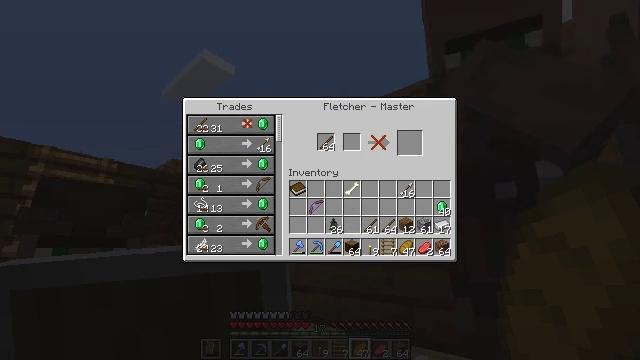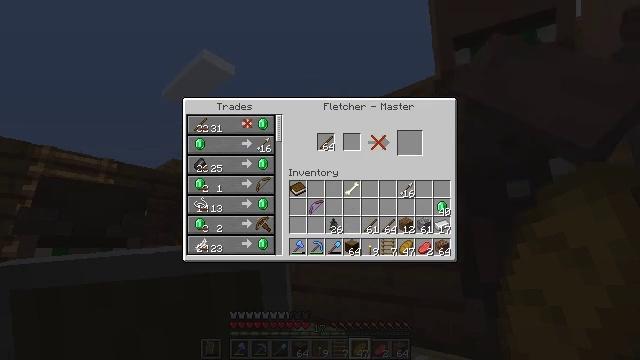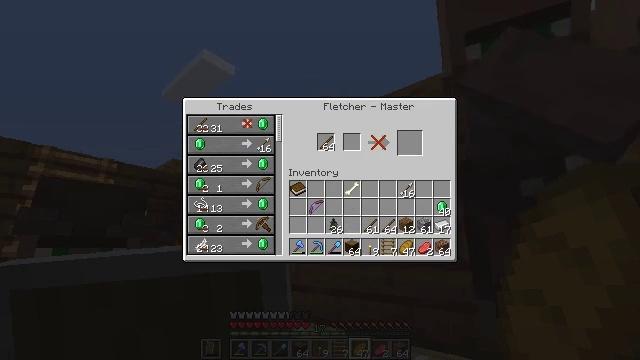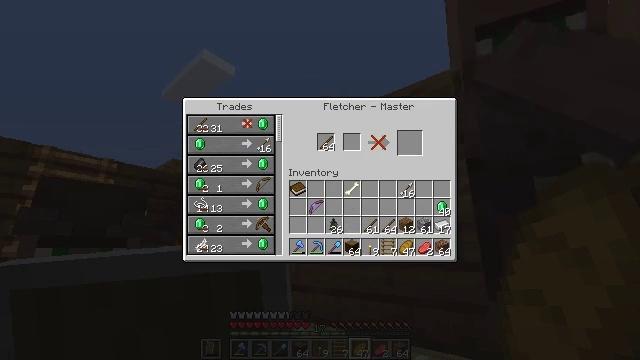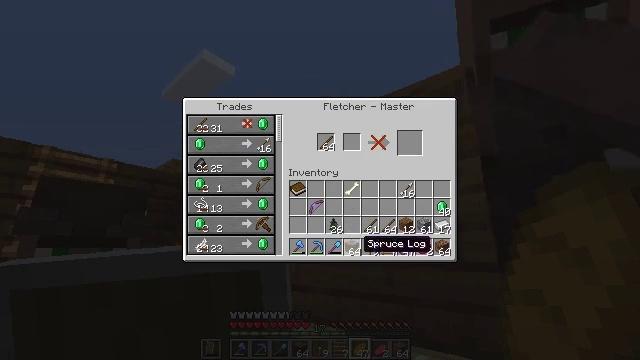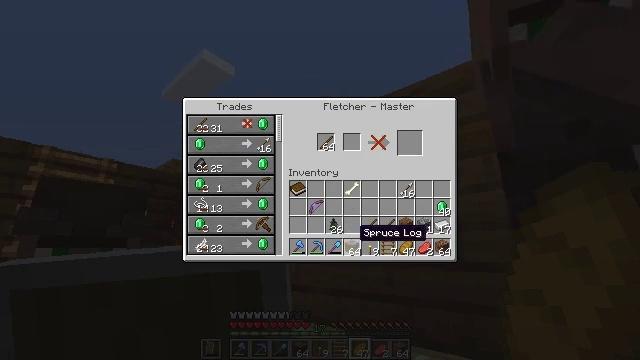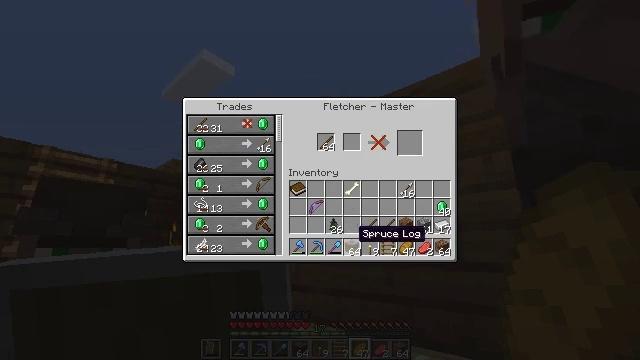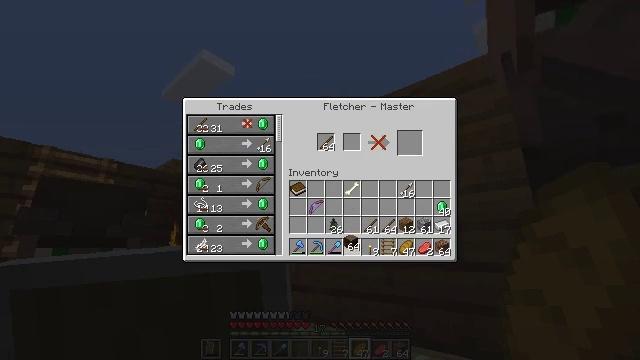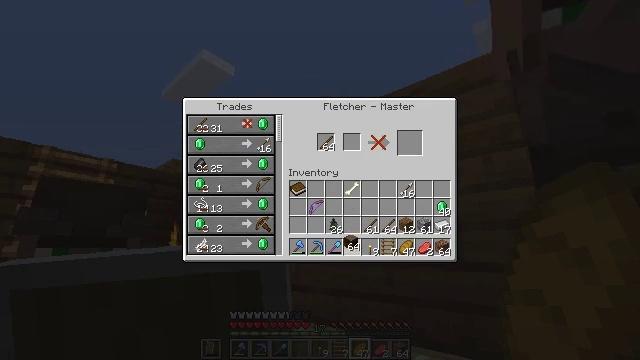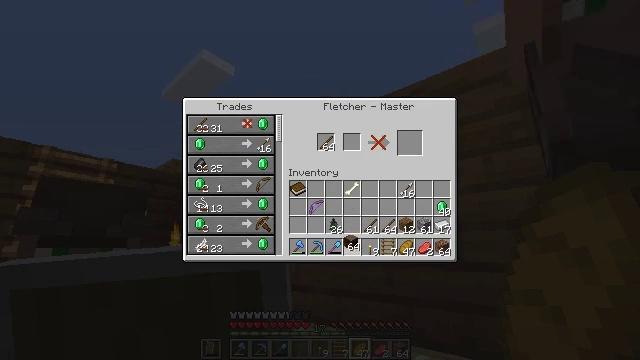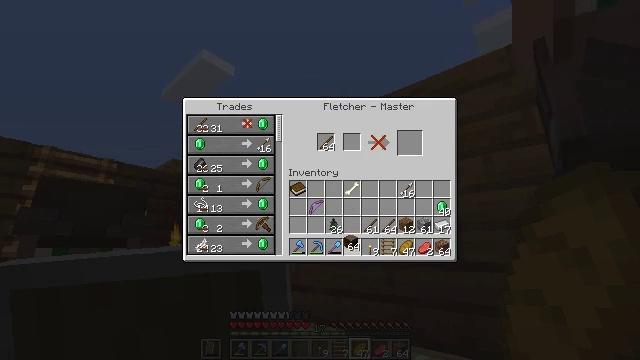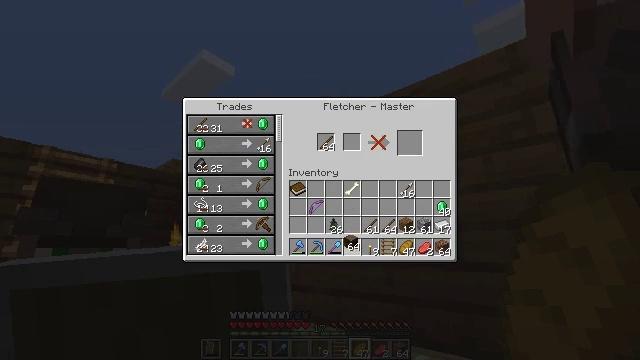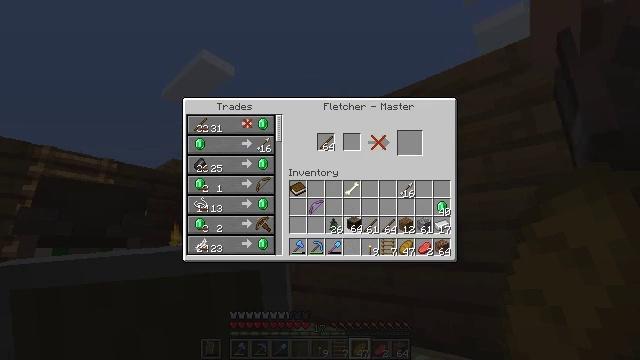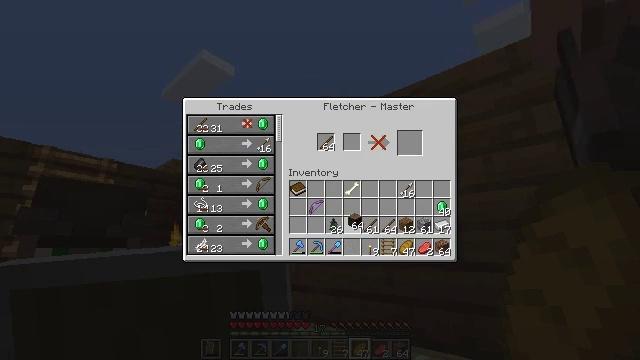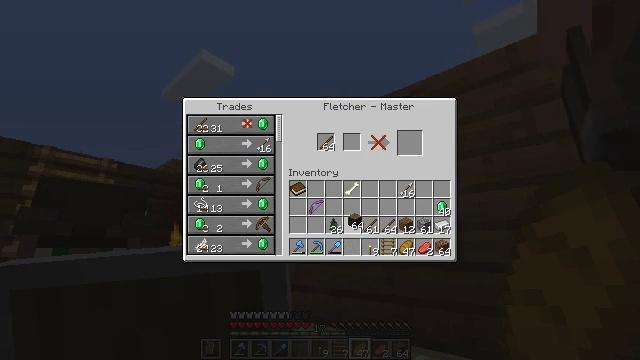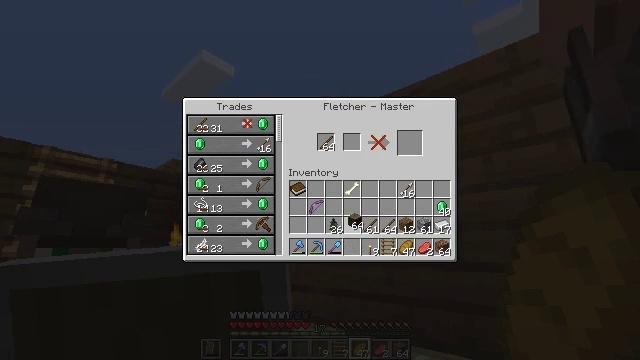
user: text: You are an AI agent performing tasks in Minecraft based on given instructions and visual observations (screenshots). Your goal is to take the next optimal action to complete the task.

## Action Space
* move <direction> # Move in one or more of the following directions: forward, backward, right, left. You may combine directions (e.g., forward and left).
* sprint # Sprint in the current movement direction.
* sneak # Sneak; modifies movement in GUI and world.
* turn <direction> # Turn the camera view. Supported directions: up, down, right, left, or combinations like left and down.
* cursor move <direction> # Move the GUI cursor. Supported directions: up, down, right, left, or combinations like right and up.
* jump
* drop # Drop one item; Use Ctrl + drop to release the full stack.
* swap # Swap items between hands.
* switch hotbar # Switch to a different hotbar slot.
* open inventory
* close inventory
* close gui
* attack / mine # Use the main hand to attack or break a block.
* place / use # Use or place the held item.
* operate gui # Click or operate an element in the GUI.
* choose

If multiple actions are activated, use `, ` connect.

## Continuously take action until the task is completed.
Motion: motion action
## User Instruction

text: Create an arrow in the crafting menu.
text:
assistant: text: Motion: cursor move up
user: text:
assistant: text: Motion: no_op
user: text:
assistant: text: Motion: no_op
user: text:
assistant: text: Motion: cursor move up
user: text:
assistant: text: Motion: cursor move up
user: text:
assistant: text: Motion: no_op
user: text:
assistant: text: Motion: operate gui
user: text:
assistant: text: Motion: operate gui
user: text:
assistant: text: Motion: no_op
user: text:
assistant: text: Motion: no_op
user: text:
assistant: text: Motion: no_op
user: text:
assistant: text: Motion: cursor move up
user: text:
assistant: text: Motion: no_op
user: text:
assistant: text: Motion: operate gui
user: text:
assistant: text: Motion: operate gui
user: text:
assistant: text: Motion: operate gui
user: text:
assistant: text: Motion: no_op
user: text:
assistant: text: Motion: no_op
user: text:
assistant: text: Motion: no_op
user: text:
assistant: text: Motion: no_op
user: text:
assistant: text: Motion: no_op
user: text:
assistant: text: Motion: no_op
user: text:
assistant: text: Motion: no_op
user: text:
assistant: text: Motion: no_op
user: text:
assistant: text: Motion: cursor move right and up
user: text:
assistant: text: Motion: cursor move right and up
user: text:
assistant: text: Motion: cursor move right and down
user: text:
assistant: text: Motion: cursor move right and down
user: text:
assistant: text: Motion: close gui
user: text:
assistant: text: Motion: open inventory